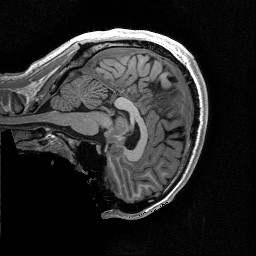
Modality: T1w
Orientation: sagittal